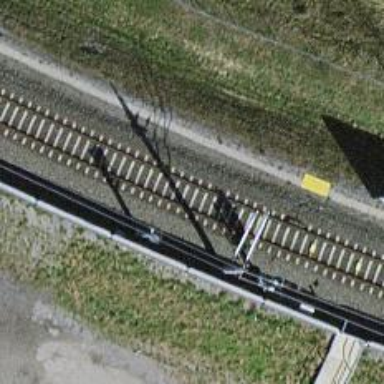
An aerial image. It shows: Railway signal.